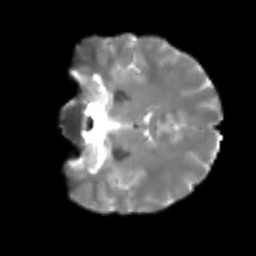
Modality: T2w
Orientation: coronal
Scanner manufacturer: siemens
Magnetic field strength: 3 T
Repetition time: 4 s
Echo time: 0.0594 s